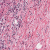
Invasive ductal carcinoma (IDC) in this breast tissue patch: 1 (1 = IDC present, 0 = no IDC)